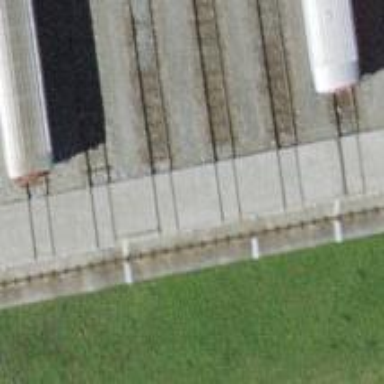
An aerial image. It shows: Crossing for the railway.